Field crop: maize
Growth stage: 2
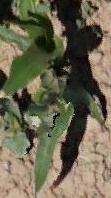
Species: maize